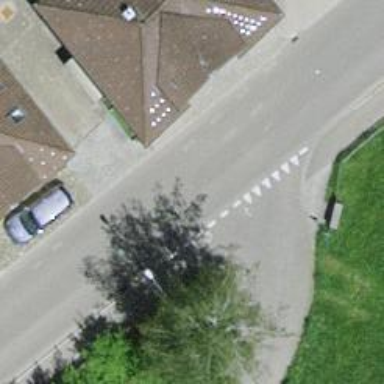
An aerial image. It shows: Tertiary road with asphalt surface and sidewalk on the left side.